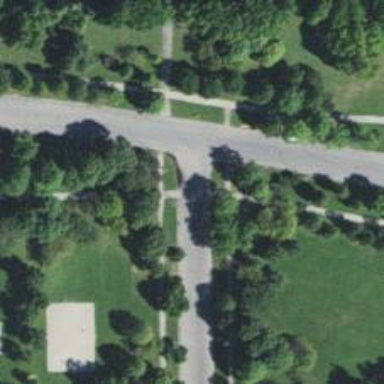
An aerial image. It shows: Unmarked crossing on footway.